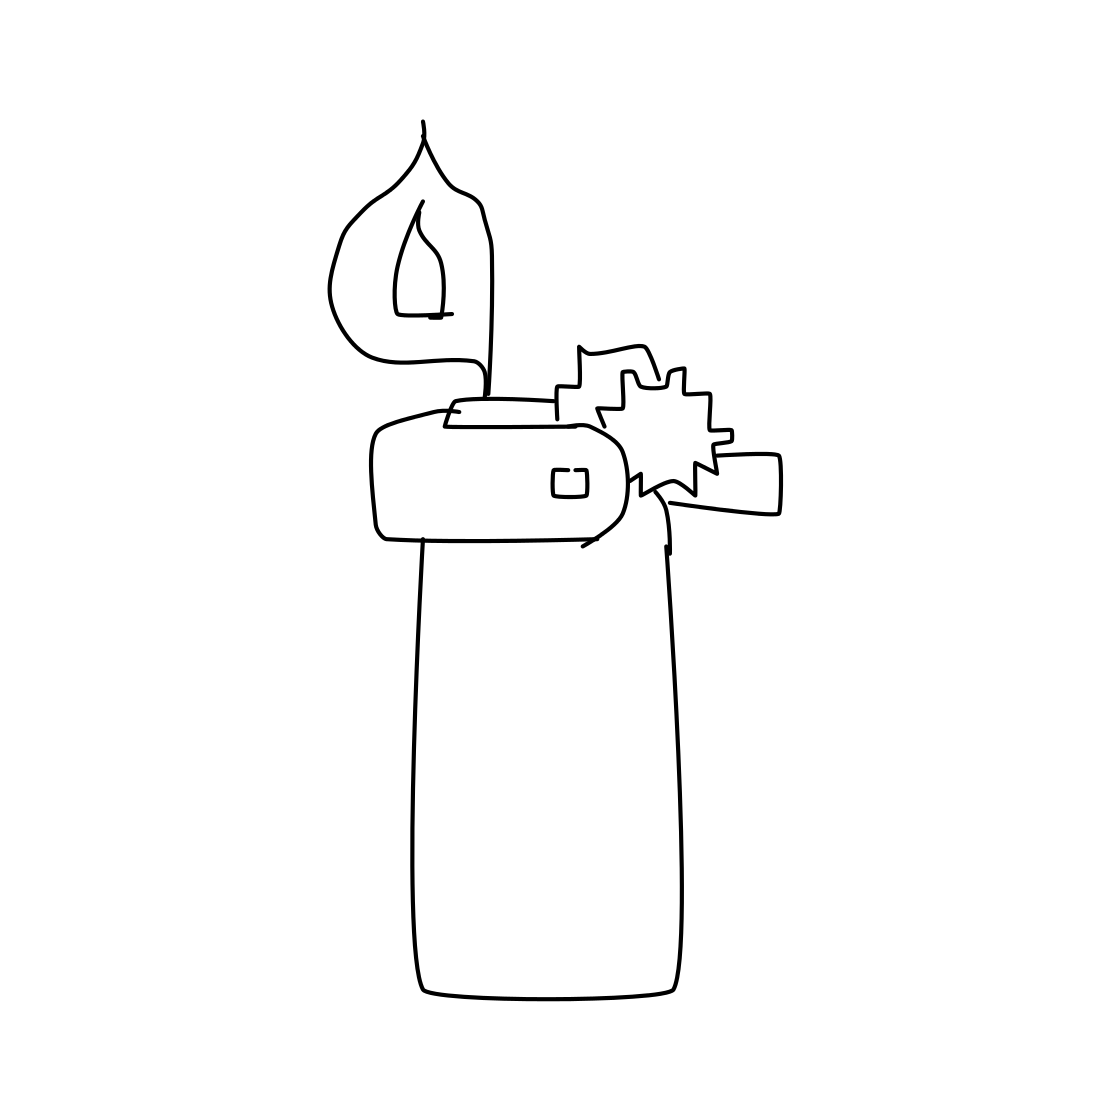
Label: lighter